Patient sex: M
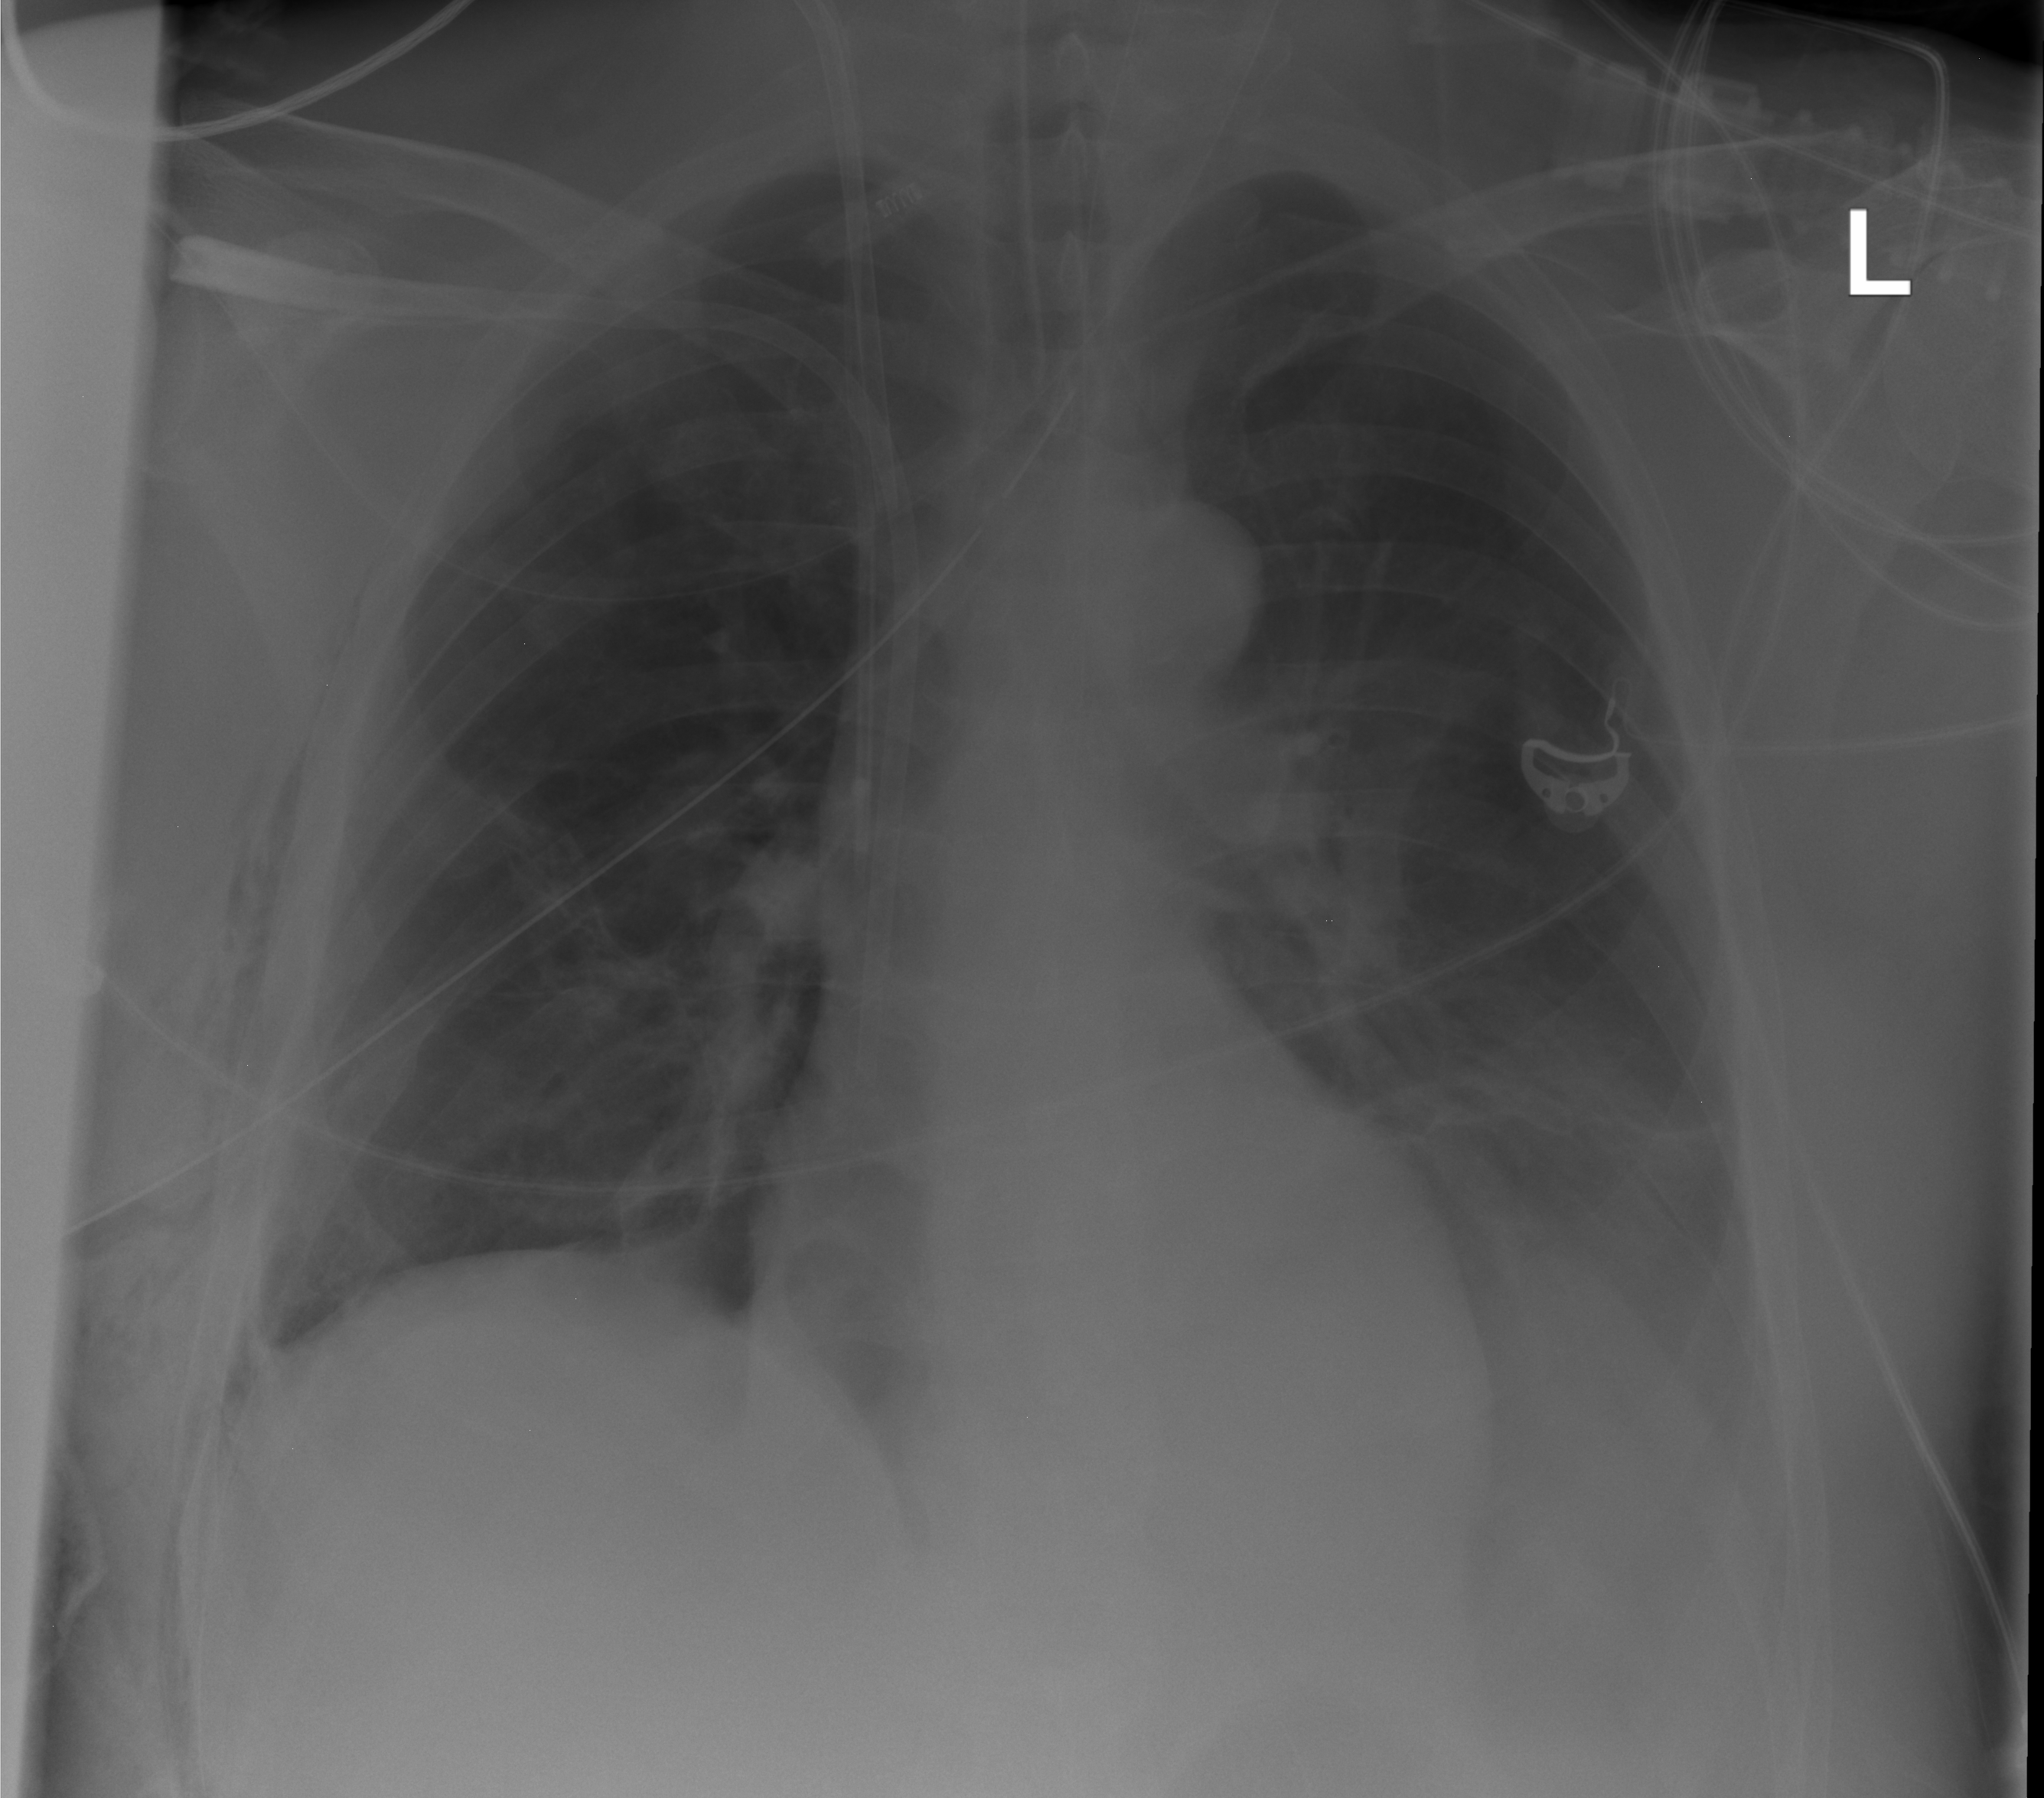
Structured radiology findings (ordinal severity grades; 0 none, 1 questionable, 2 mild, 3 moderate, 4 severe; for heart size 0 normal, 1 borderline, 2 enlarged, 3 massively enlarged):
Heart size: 0
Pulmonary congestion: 0
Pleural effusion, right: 2
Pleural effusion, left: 2
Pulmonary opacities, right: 0
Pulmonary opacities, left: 0
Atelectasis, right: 2
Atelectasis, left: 2